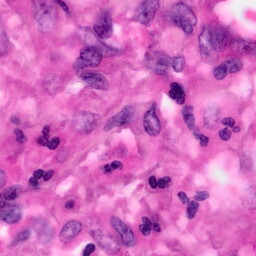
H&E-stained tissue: Pancreatic